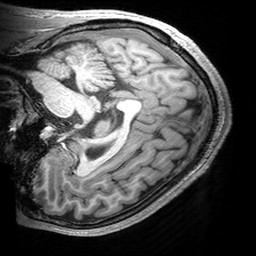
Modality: T1w
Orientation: sagittal
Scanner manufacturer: siemens
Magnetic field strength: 3 T
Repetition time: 2.53 s
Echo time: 0.00299 s